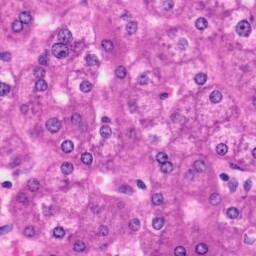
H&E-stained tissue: Liver